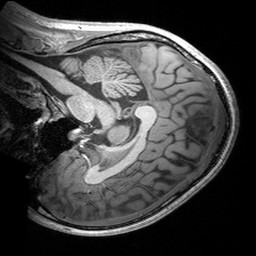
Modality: T1w
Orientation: sagittal
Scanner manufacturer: siemens
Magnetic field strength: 3 T
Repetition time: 2.53 s
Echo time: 0.00299 s